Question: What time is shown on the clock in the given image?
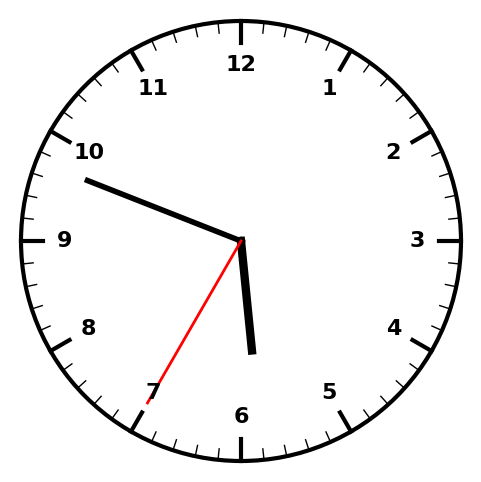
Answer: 05:48:35